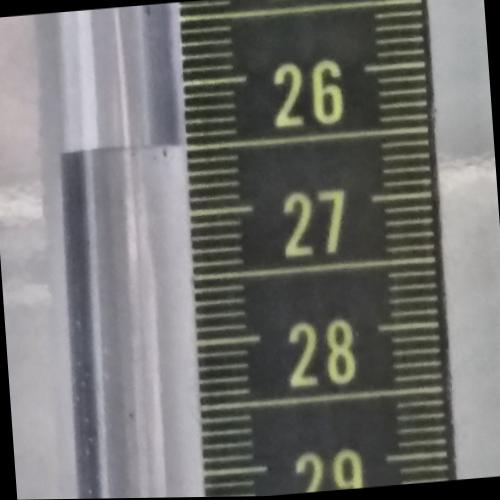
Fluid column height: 26.5 cm